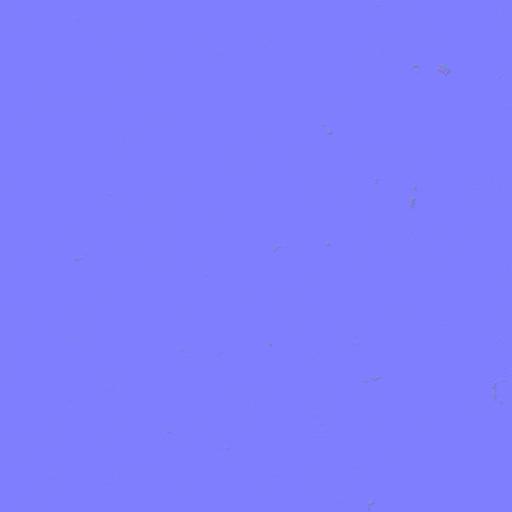
bumpy metal scratches silver steel